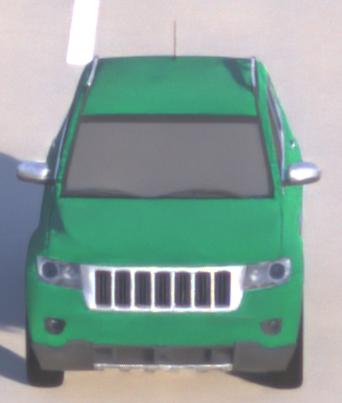
Make: Jeep
Model: Grand Cherokee
Detailed model: WK2
Model produced from: 2010
Model produced until: 2021
Doors: 5
Color: green
Road condition: dry road
Daytime: sunrise or sunset
Contrast: low contrast